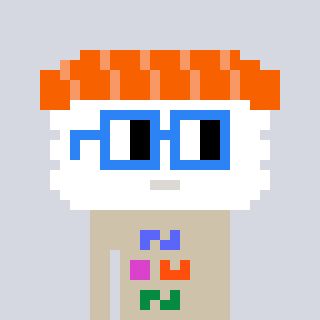
a pixel art character with square blue glasses, a nigiri-shaped head and a bege-colored body on a cool background